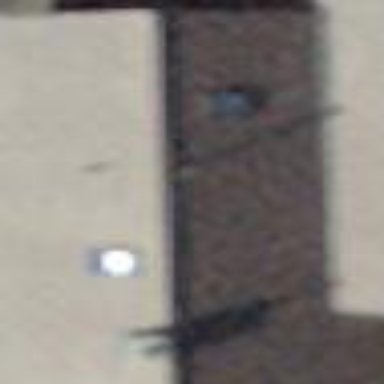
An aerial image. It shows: Building with tile roof.